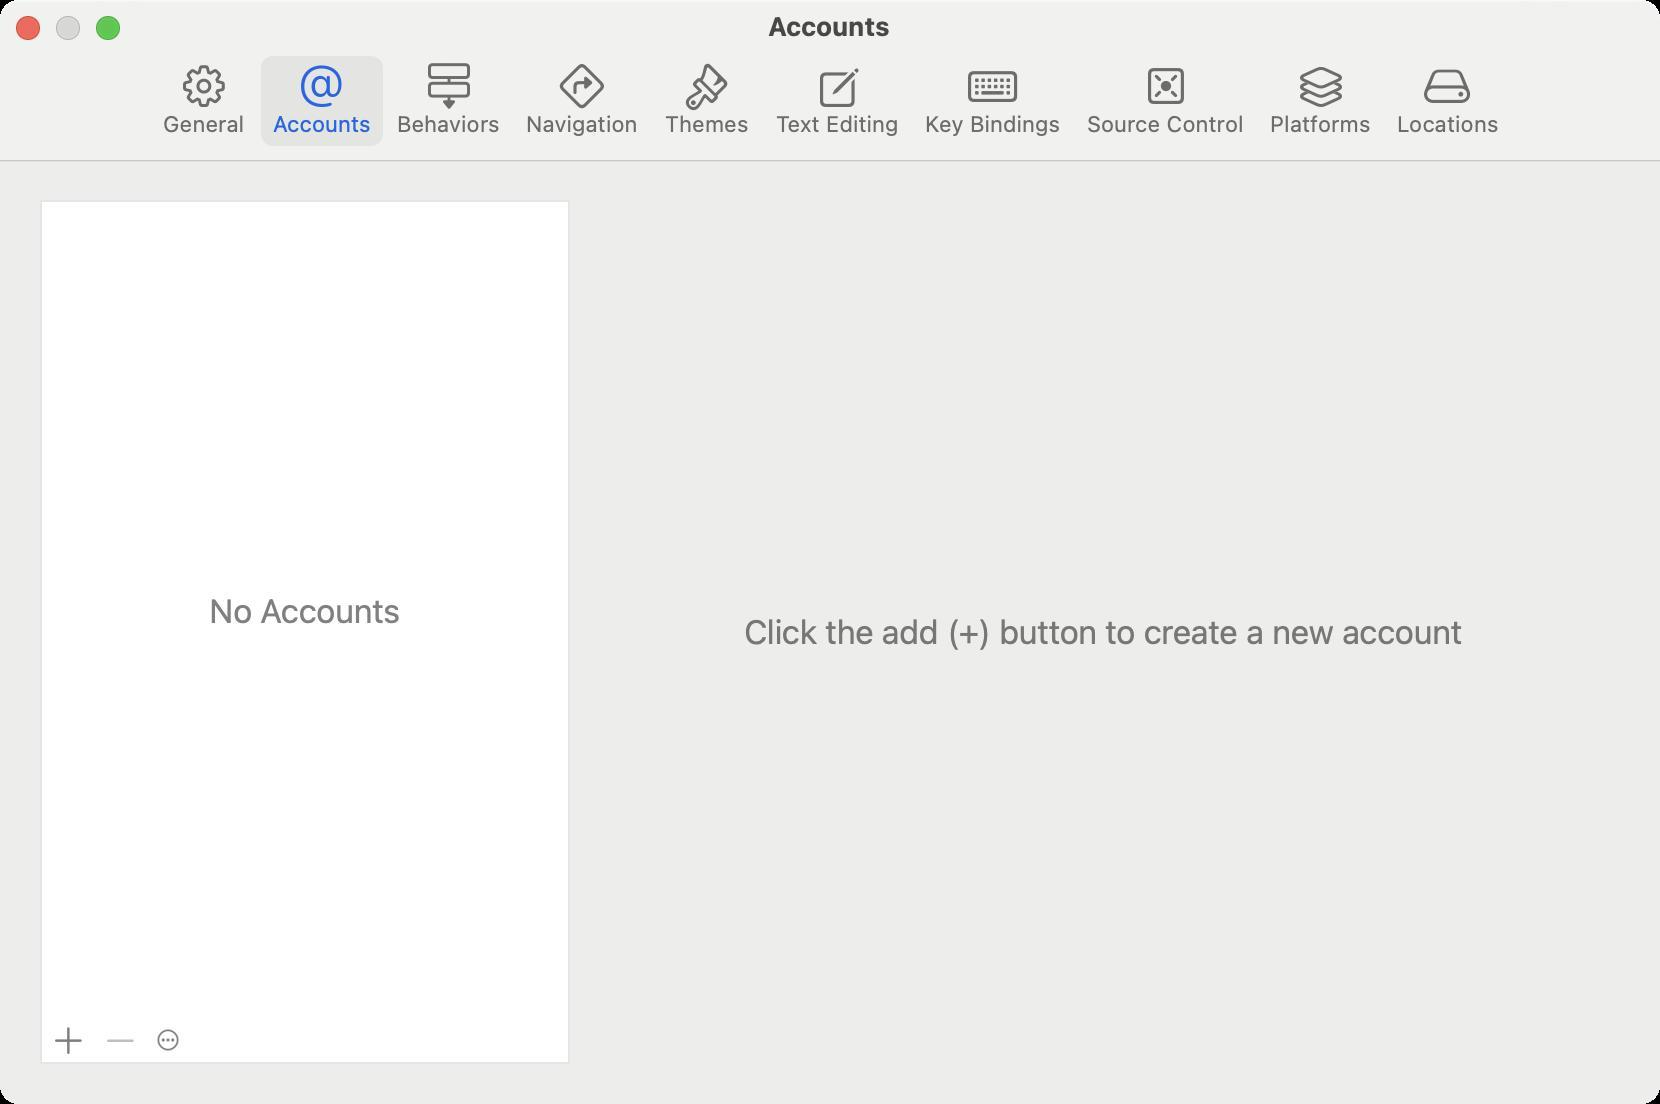
Accessibility tree:
{"name": "Accounts", "role": "AXWindow", "description": null, "role_description": "dialog", "value": null, "position": "449.00;168.00", "size": "830;552", "children": [{"name": null, "role": "AXScrollArea", "description": null, "role_description": "scroll area", "value": null, "position": "21.00;101.00", "size": "263;409", "children": [{"name": null, "role": "AXTable", "description": null, "role_description": "table", "value": null, "position": "21.00;101.00", "size": "263;409", "children": [{"name": null, "role": "AXColumn", "description": null, "role_description": "column", "value": null, "position": "31.00;101.00", "size": "243;409", "children": []}]}]}, {"name": "", "role": "AXButton", "description": "Add account", "role_description": "button", "value": null, "position": "21.00;510.00", "size": "26;21", "children": []}, {"name": "", "role": "AXButton", "description": "remove", "role_description": "button", "value": null, "position": "47.00;510.00", "size": "26;21", "children": []}, {"name": "", "role": "AXMenuButton", "description": null, "role_description": "menu button", "value": null, "position": "73.00;510.00", "size": "30;21", "children": []}, {"name": null, "role": "AXStaticText", "description": null, "role_description": "text", "value": "Click the add (+) button to create a new account", "position": "368.00;306.00", "size": "367;20", "children": []}, {"name": null, "role": "AXToolbar", "description": null, "role_description": "toolbar", "value": null, "position": "0.00;28.00", "size": "830;52", "children": [{"name": "General", "role": "AXButton", "description": null, "role_description": "button", "value": null, "position": "74.50;28.00", "size": "55;52", "children": []}, {"name": "Accounts", "role": "AXButton", "description": null, "role_description": "button", "value": null, "position": "130.50;28.00", "size": "61;52", "children": []}, {"name": "Behaviors", "role": "AXButton", "description": null, "role_description": "button", "value": null, "position": "192.50;28.00", "size": "64;52", "children": []}, {"name": "Navigation", "role": "AXButton", "description": null, "role_description": "button", "value": null, "position": "257.00;28.00", "size": "68;52", "children": []}, {"name": "Themes", "role": "AXButton", "description": null, "role_description": "button", "value": null, "position": "326.00;28.00", "size": "55;52", "children": []}, {"name": "Text_Editing", "role": "AXButton", "description": null, "role_description": "button", "value": null, "position": "382.00;28.00", "size": "74;52", "children": []}, {"name": "Key_Bindings", "role": "AXButton", "description": null, "role_description": "button", "value": null, "position": "456.50;28.00", "size": "80;52", "children": []}, {"name": "Source_Control", "role": "AXButton", "description": null, "role_description": "button", "value": null, "position": "537.50;28.00", "size": "90;52", "children": []}, {"name": "Platforms", "role": "AXButton", "description": null, "role_description": "button", "value": null, "position": "629.00;28.00", "size": "62;52", "children": []}, {"name": "Locations", "role": "AXButton", "description": null, "role_description": "button", "value": null, "position": "692.50;28.00", "size": "63;52", "children": []}]}, {"name": null, "role": "AXButton", "description": null, "role_description": "close button", "value": null, "position": "7.00;6.00", "size": "14;16", "children": []}, {"name": null, "role": "AXButton", "description": null, "role_description": "zoom button", "value": null, "position": "47.00;6.00", "size": "14;16", "children": [{"name": null, "role": "AXGroup", "description": null, "role_description": "group", "value": null, "position": "47.00;6.00", "size": "14;16", "children": [{"name": null, "role": "AXGroup", "description": null, "role_description": "group", "value": null, "position": "47.00;6.00", "size": "14;16", "children": []}]}]}, {"name": null, "role": "AXButton", "description": null, "role_description": "minimize button", "value": null, "position": "27.00;6.00", "size": "14;16", "children": []}, {"name": null, "role": "AXStaticText", "description": null, "role_description": "text", "value": "Accounts", "position": "382.00;5.00", "size": "65;16", "children": []}]}